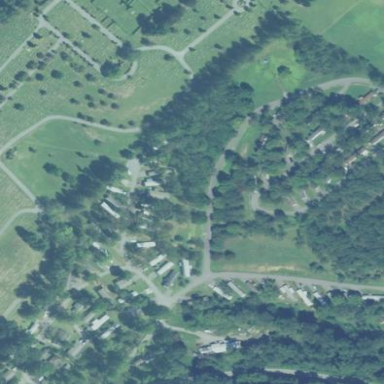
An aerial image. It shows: Cemetery.